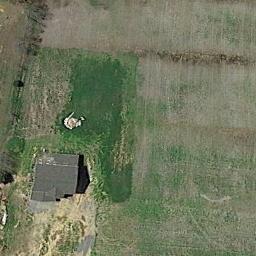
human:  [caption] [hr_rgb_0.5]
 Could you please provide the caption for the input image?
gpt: The sparse residential is on the grass next to the bare land .

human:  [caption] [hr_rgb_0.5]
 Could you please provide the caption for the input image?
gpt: There are blocks of residential areas between the jungles .

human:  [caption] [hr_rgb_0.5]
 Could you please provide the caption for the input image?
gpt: A house in a sparse residential area surrounded by farmland .

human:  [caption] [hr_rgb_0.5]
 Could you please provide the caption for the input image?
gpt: The sparse residential is surrounded by grass .

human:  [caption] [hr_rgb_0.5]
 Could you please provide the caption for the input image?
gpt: A sparse residential area with a black building on the green meadow .